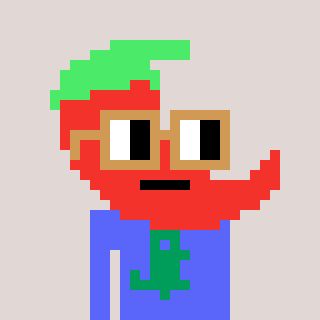
a pixel art character with square brown glasses, a chilli-shaped head and a purple-colored body on a warm background